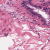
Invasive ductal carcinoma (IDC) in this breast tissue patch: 0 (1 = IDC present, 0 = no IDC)